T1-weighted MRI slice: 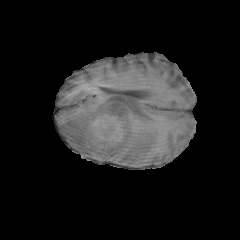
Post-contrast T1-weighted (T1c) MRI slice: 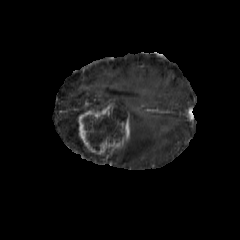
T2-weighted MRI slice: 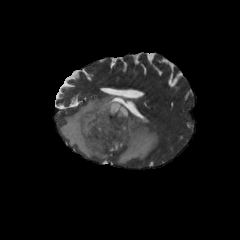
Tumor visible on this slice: yes